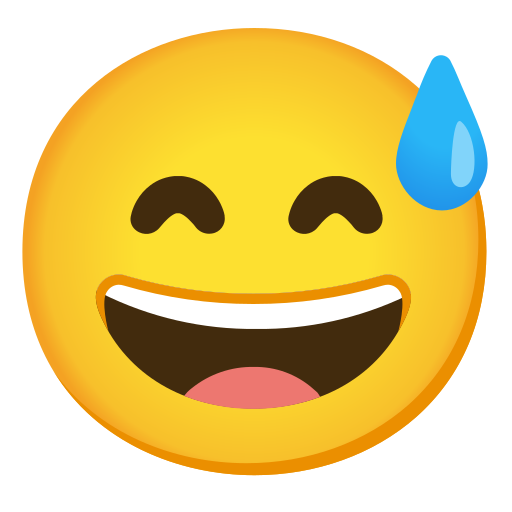
Emoji: 😅